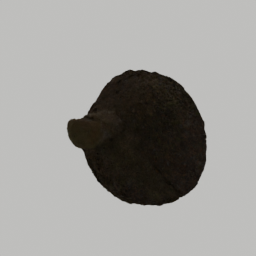
Label: nature